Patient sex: F
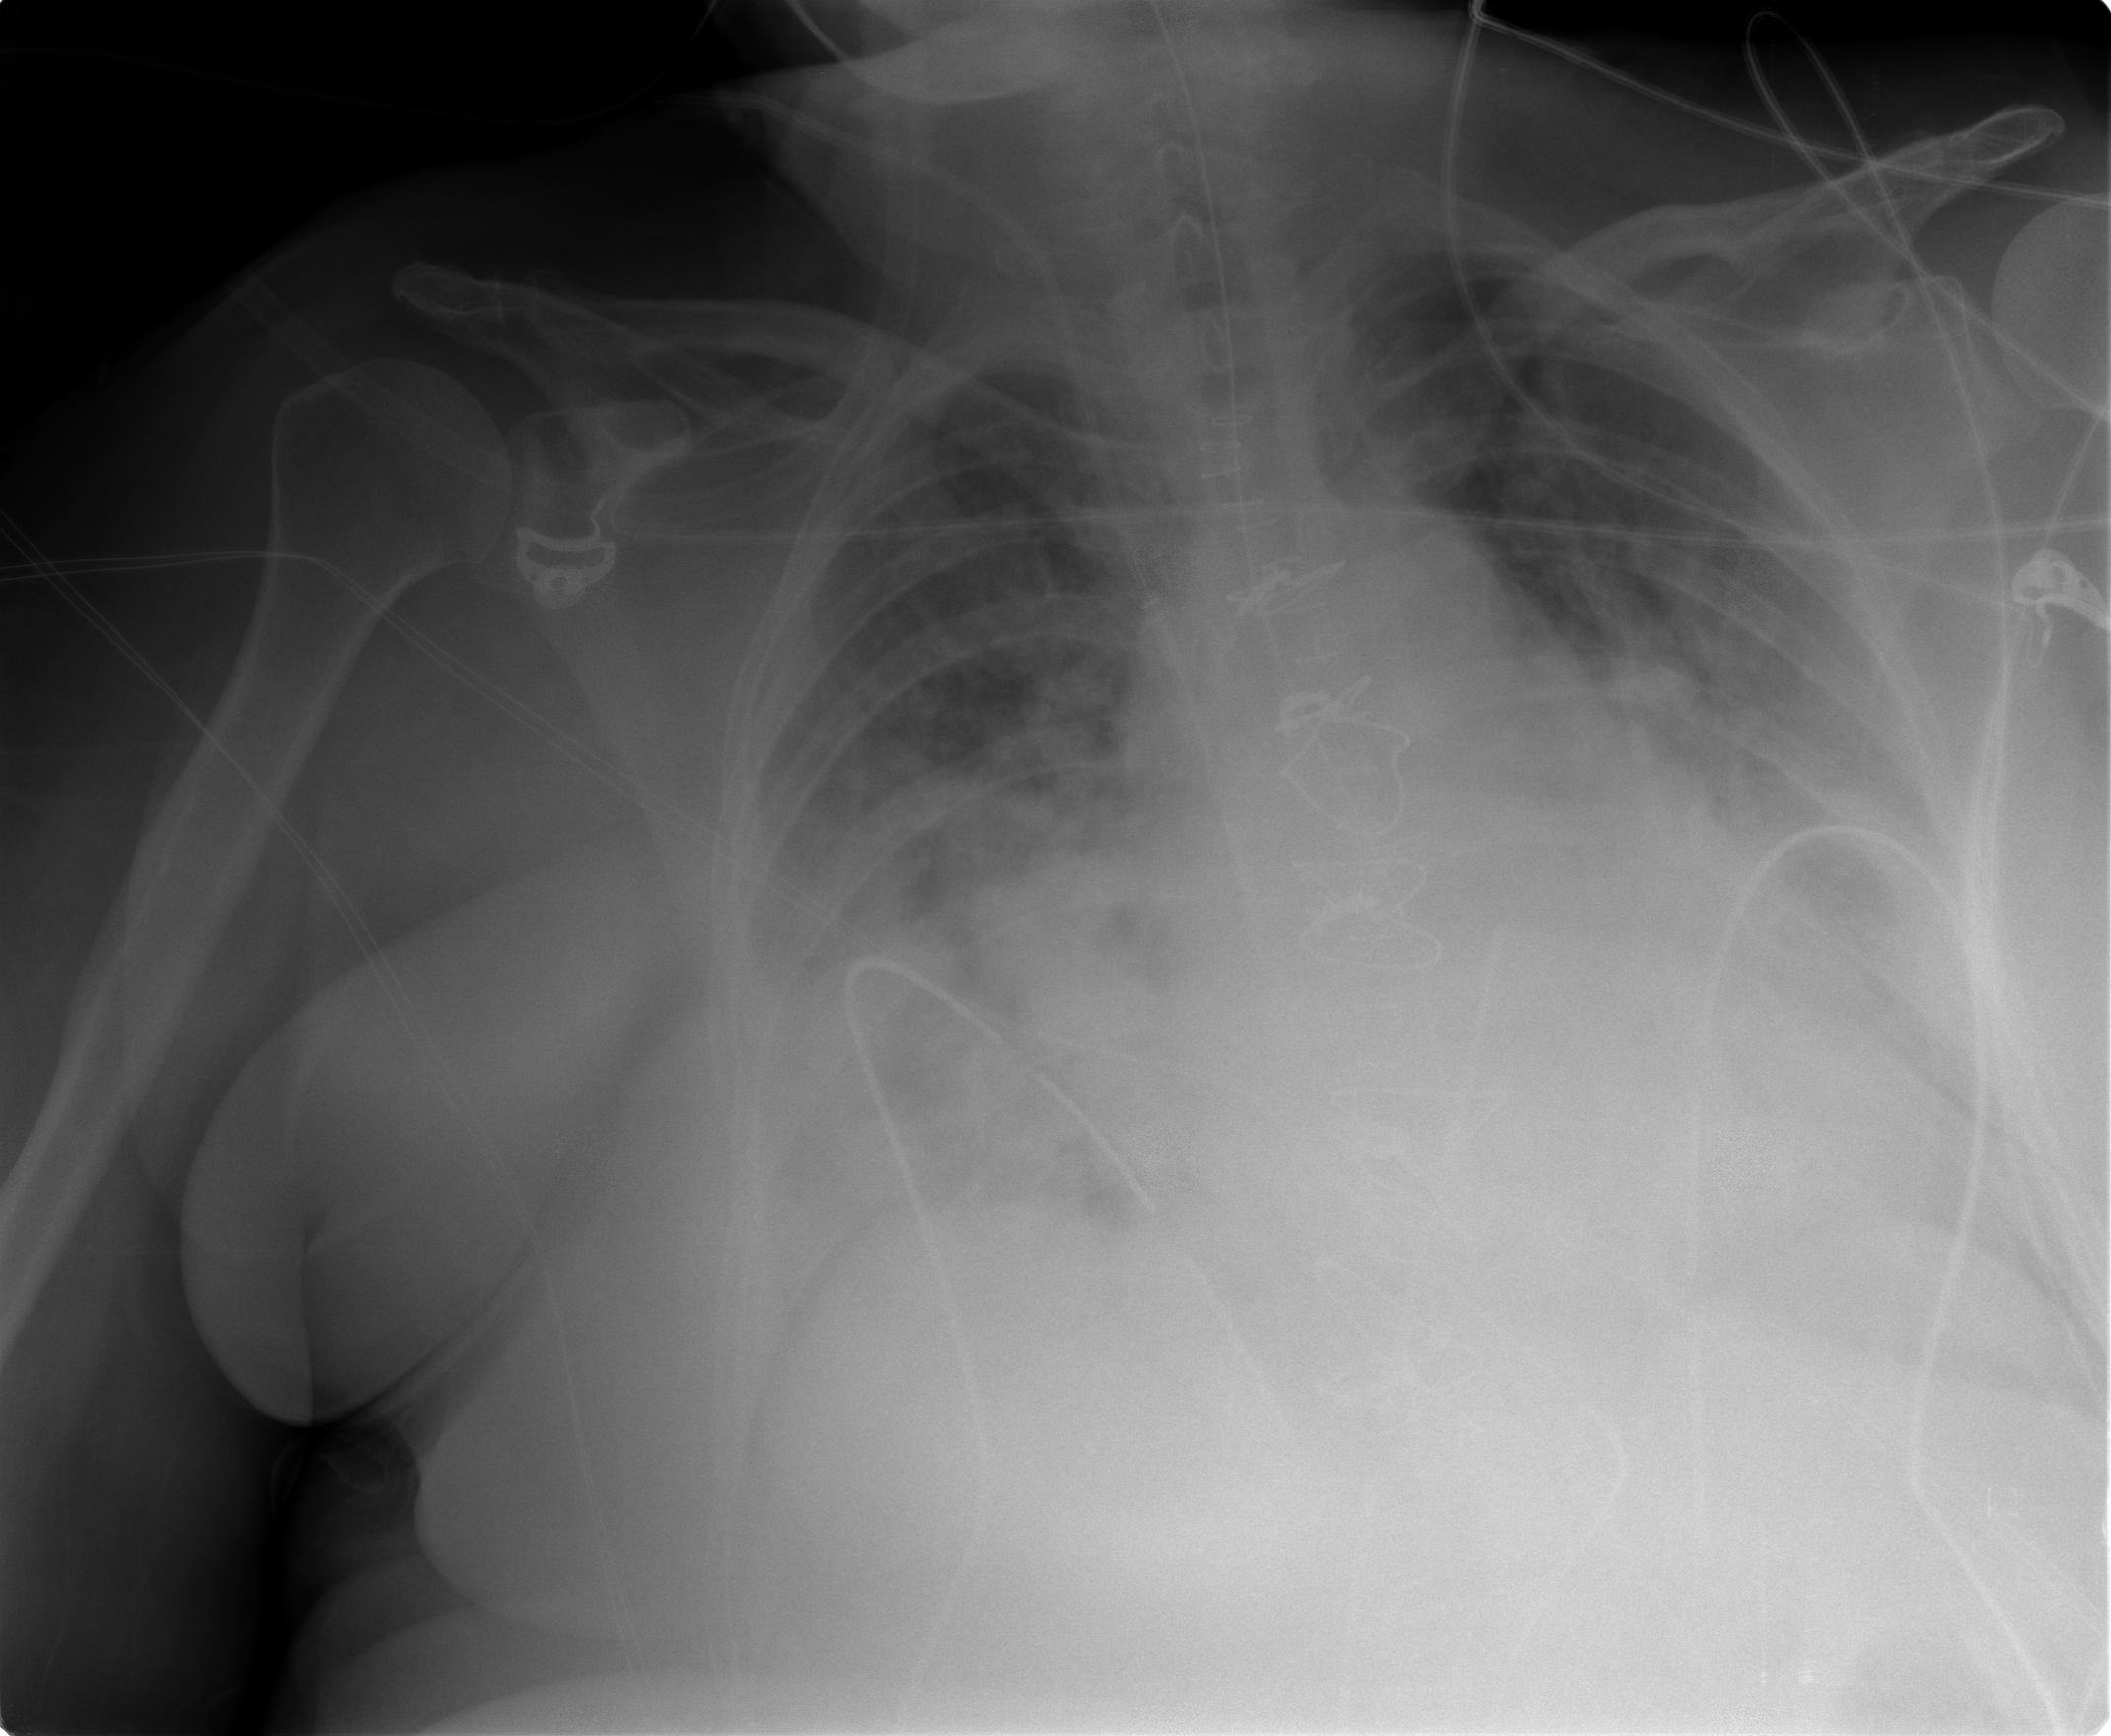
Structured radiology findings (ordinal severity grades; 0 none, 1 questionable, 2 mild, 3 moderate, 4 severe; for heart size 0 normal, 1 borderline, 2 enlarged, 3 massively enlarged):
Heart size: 2
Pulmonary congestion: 2
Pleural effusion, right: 3
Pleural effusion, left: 2
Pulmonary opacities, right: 2
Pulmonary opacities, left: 2
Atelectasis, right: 3
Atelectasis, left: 2